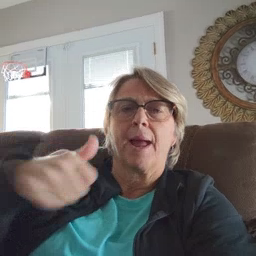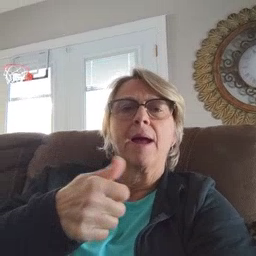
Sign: beside